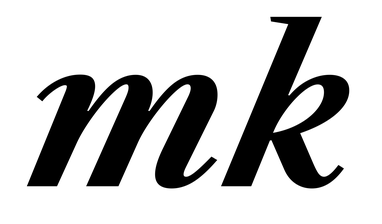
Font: LibreCaslonText-Italic_Bold_Italic